Question: Is there any ways to adjusting the height of the grid.column in xaml?
I want to create a calculator with a wide screen(or textbox) but the issue is when I am using grid.Columndefinitions, it is taking the entire page up. All I wanted is to adjust the columns to the bottom of the first row.

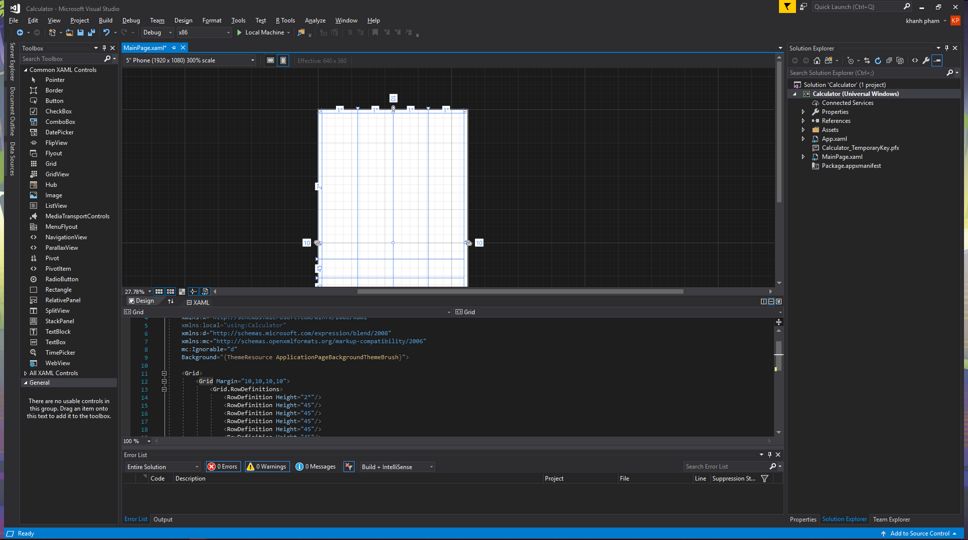
Answer: If i understand the question correctly, you want the Grid to start where the buttom grid rows start now. To achive this, you can place a stackPanel behind it, and place the grid below a textBox.
Something like this:
'''
<StackPanel>
<TextBox Height="100"
Text="TextBox"
FontSize="70"
TextAlignment="Right"/>
<Grid Height="300">
<Grid.ColumnDefinitions>
<ColumnDefinition/>
<ColumnDefinition/>
<ColumnDefinition/>
<ColumnDefinition/>
</Grid.ColumnDefinitions>
<Grid.RowDefinitions>
<RowDefinition/>
<RowDefinition/>
<RowDefinition/>
<RowDefinition/>
</Grid.RowDefinitions>
</Grid>
</StackPanel>
'''
It is going to need some adjustments to fit your design, but I hope this is what you had in mind.